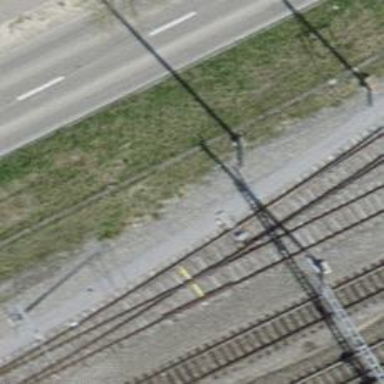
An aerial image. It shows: Railway switch.